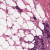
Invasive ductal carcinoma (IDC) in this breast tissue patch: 1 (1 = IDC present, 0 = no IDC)